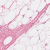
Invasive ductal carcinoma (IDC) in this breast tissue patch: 0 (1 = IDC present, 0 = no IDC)